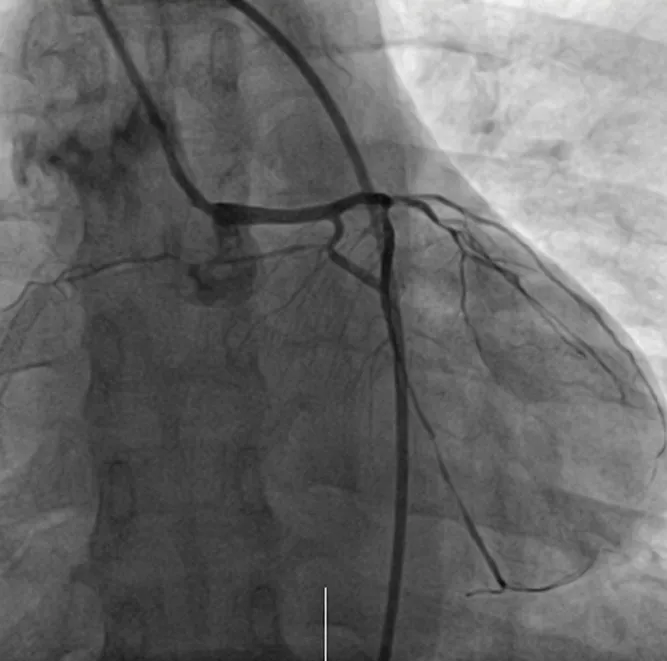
angiogram showing no thrombosis in the stent.
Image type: radiology (x_ray)